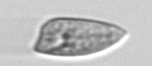
Label: Prorocentrum_dentatum